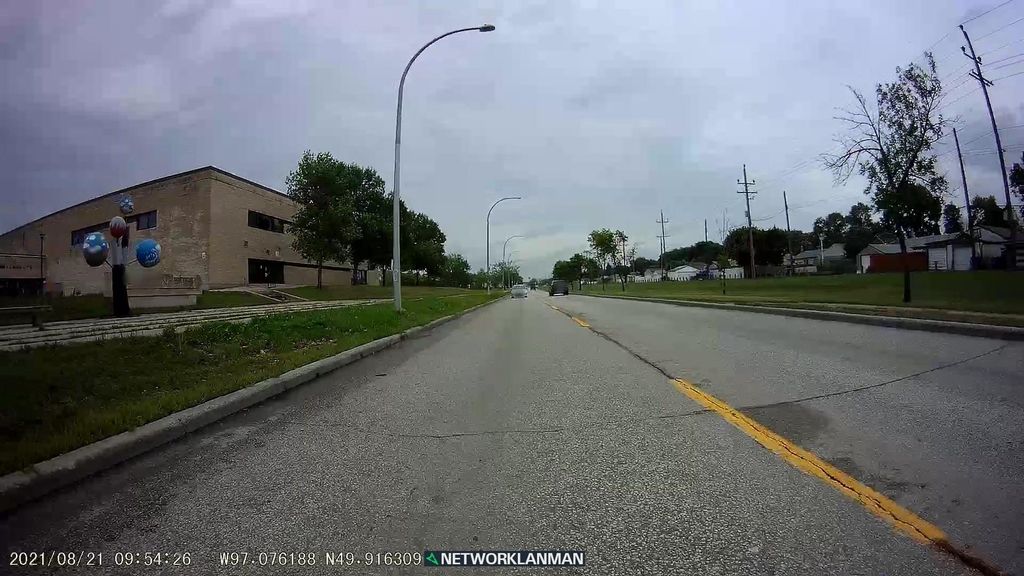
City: winnipeg